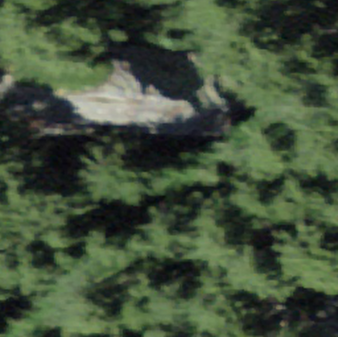
Label: bouldering_area